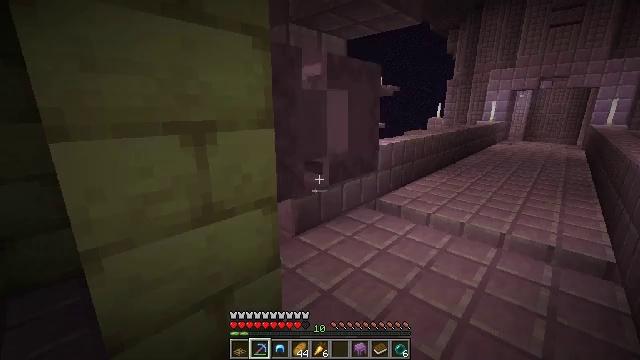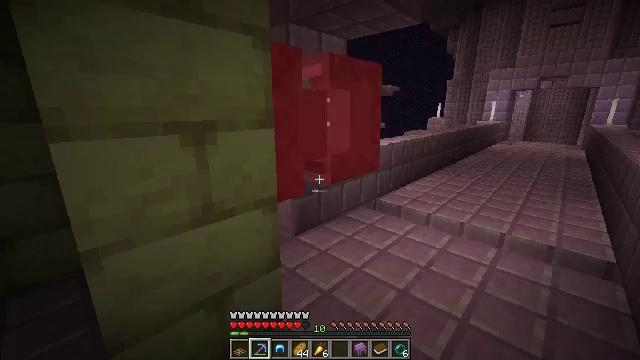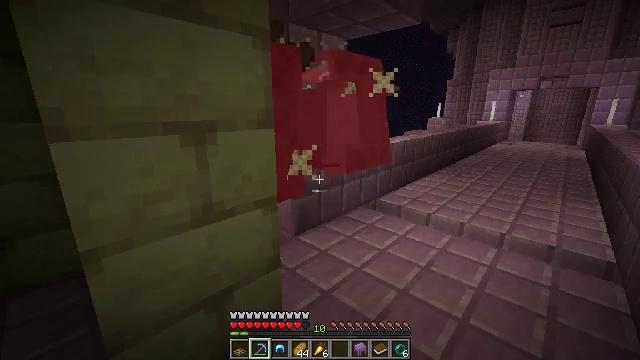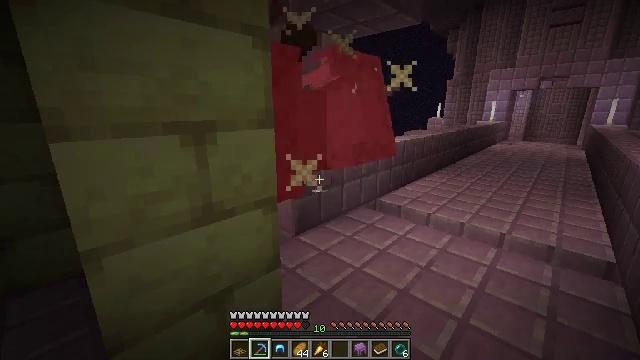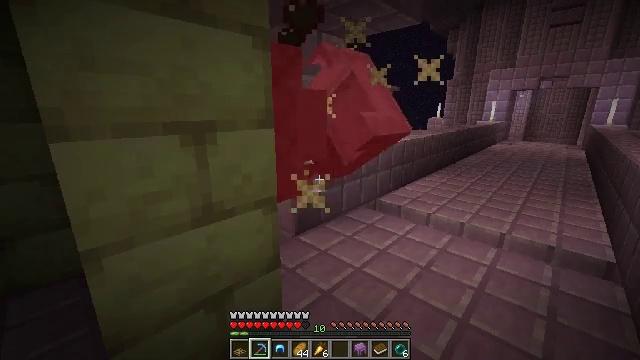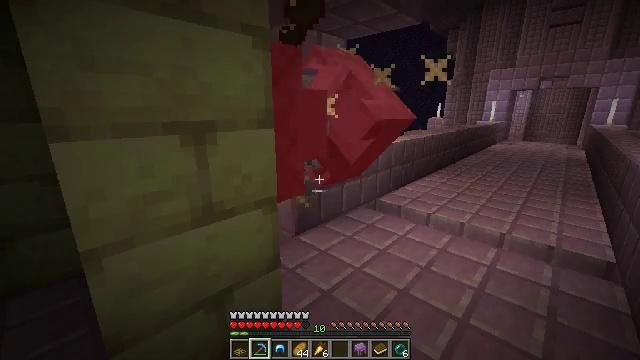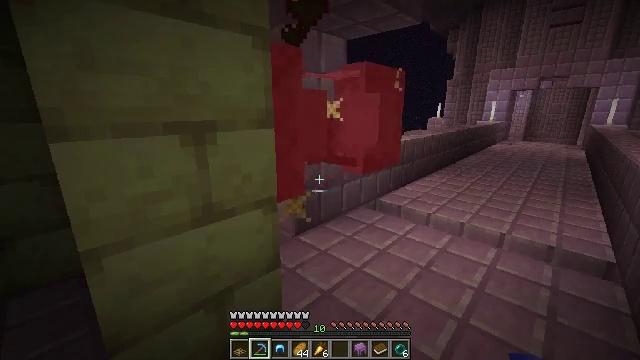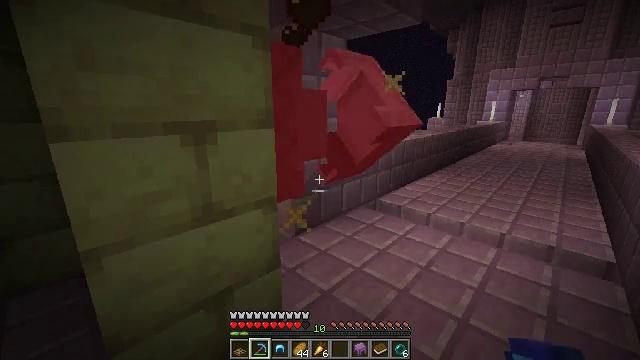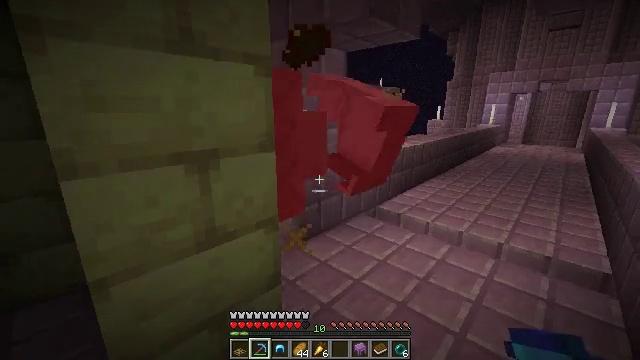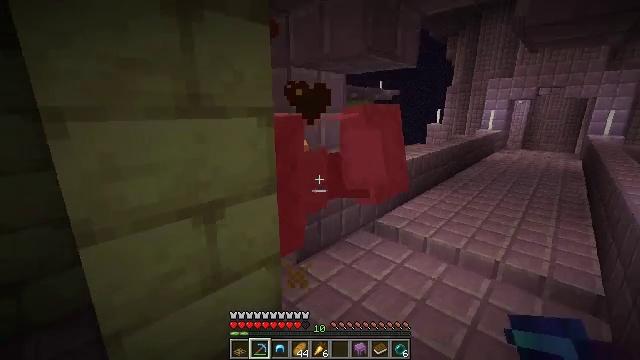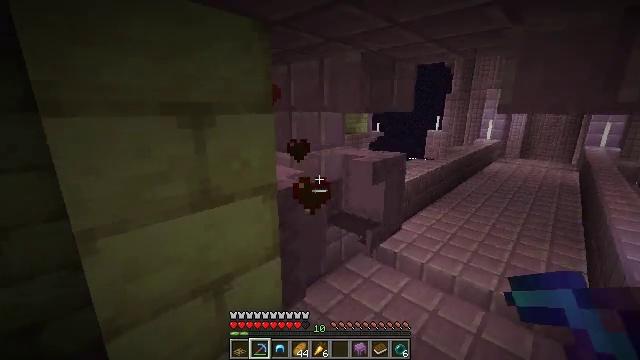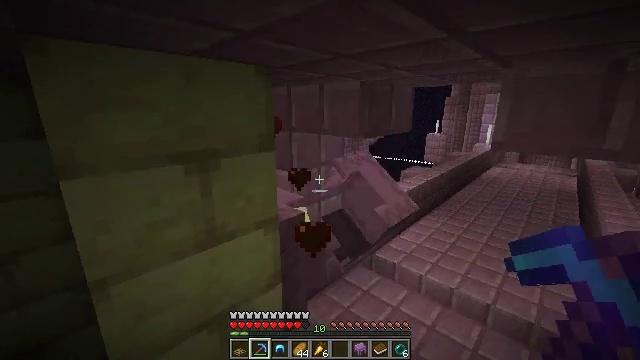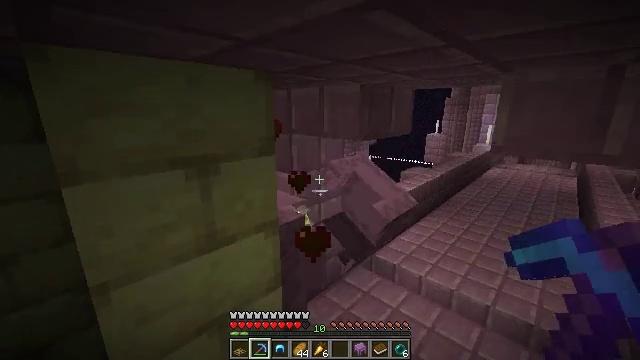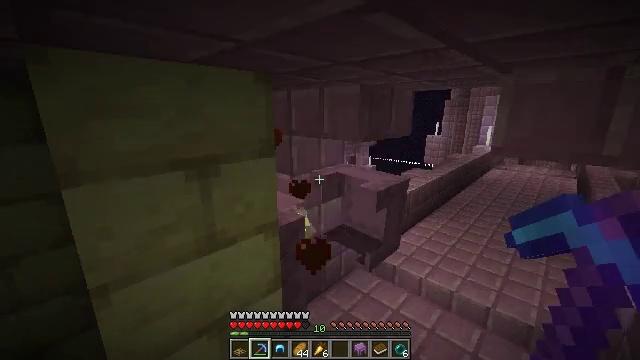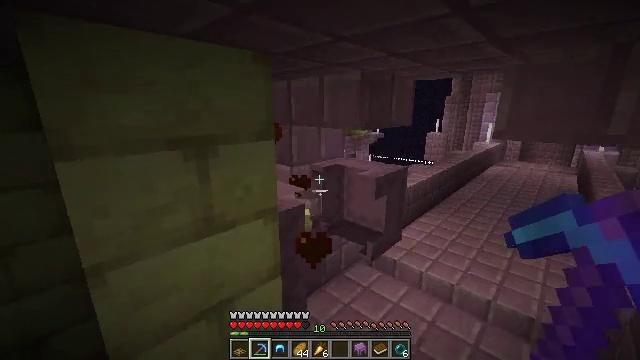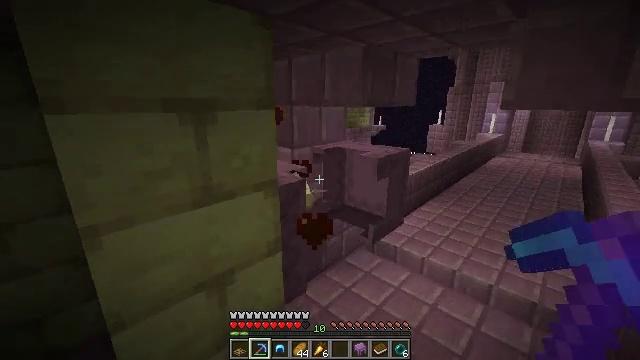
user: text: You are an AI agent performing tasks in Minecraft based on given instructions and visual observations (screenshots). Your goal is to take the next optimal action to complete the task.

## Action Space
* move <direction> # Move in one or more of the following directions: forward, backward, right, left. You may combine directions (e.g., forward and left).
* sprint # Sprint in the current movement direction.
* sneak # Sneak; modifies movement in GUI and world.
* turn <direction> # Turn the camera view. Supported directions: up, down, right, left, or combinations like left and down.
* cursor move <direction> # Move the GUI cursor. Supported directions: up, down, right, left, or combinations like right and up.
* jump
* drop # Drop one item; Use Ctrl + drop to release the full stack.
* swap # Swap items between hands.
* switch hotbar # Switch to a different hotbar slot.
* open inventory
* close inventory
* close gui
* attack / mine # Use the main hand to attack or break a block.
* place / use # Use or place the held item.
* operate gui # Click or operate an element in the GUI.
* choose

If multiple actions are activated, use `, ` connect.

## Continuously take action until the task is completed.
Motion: motion action
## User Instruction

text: Kill the shulker.
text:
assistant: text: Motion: no_op
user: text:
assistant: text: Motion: no_op
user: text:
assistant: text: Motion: no_op
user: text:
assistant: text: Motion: no_op
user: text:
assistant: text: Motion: no_op
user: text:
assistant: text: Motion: no_op
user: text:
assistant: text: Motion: no_op
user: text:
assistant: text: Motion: jump
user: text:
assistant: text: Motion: jump
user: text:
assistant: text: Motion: jump
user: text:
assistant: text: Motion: jump
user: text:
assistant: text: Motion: no_op
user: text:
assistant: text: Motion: no_op
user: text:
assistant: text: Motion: no_op
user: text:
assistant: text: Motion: turn down, attack / mine
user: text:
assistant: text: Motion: attack / mine
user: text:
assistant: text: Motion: attack / mine
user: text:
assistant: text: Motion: no_op
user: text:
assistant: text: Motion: no_op
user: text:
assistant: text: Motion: no_op